Question: Very weird bug im experiencing.
When getting the width of a cell, in Chrome, using jQuery (or plain old javascript), it appears to blindly looks at the css 'width' property, whereas firefox actually reports the width.
Example shown here <URL>
Using Chrome: '30.0.1599.69 m', rendered output here:
I'm expecting a value of around 107px, but Chrome seems to report 23px.
Does anyone know of a javascript function that will report the 'true' width from within chrome?
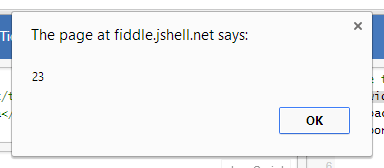
Answer: This was an unintentional regression in Chrome which is tracked by <URL>